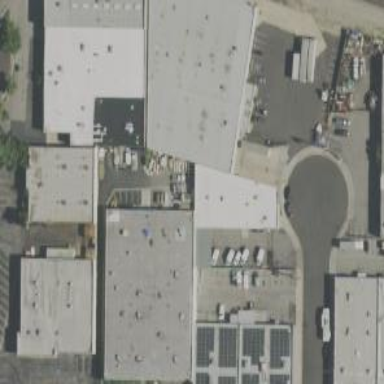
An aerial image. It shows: Warehouse building.